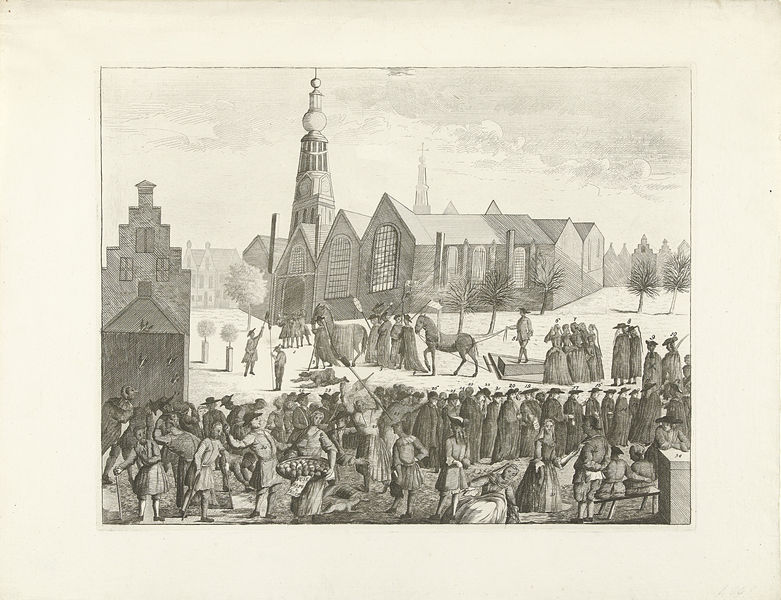
Titel: Begrafenis van Daniël Raap
Standort: Amsterdam
Institution: Rijksmuseum
Schlagwörter: menschen, damen, hüte, männer, haus, herren, kirche, publikum, pferd, pferde, zug, dächer, druck, stich, mäntel, volk, menschenmenge, beerdigung, prozession, kutten, stufengiebel, trauerzug, kirche pferd